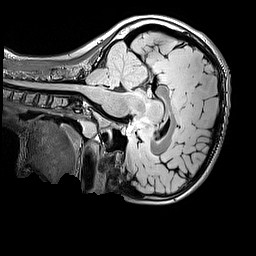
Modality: FLAIR
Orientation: sagittal
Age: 10
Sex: female
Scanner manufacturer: siemens
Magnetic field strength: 3 T
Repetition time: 5 s
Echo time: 0.388 s